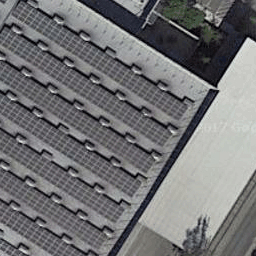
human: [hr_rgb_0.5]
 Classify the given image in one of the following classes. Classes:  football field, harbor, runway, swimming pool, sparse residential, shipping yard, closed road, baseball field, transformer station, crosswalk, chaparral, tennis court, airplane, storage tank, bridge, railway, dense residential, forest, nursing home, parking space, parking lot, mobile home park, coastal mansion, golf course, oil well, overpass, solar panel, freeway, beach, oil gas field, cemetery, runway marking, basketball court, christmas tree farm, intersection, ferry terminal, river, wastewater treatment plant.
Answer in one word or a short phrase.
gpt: solar panel